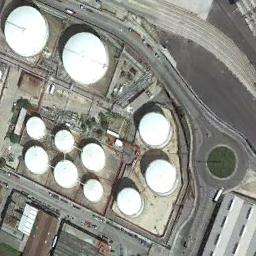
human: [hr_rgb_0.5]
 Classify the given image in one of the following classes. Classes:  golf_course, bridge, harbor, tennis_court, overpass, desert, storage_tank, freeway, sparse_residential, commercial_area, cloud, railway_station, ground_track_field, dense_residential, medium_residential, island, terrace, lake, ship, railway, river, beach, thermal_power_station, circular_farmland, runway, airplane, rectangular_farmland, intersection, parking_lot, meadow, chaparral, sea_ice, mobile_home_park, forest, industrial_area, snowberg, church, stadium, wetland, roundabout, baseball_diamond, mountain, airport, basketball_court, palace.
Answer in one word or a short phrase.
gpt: storage_tank